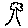
Label: tree